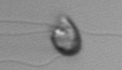
Label: flagellate_morphotype1